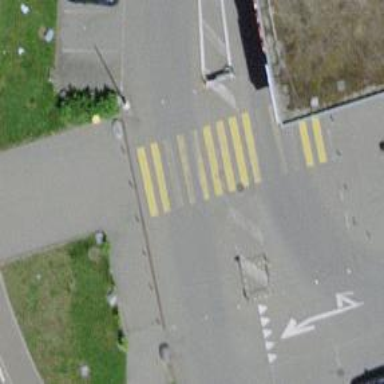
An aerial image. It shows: Zebra crossing on the road.